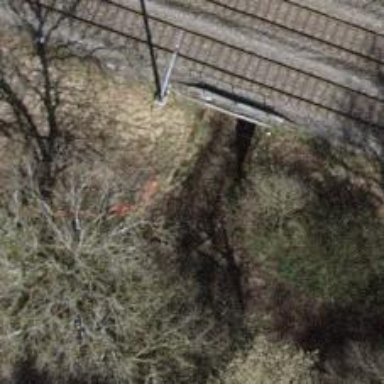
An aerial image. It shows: Track with unpaved surface passing through tunnel. The track is of grade3 tracktype.